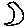
Label: moon